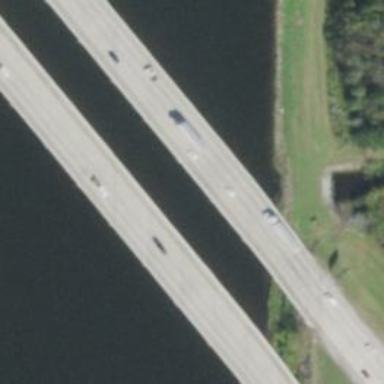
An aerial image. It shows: Man-made bridge.